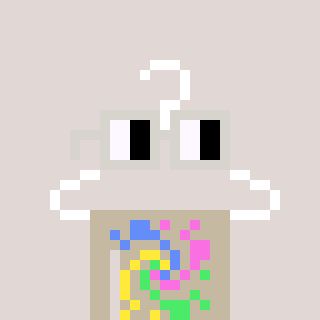
a pixel art character with square light gray glasses, a hanger-shaped head and a bege-colored body on a warm background